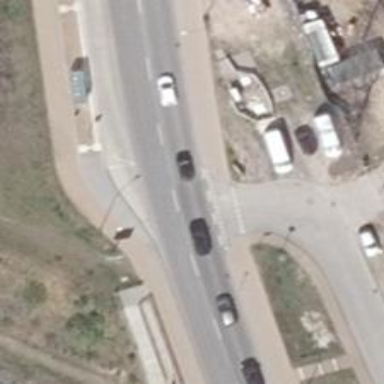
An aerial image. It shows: Unmarked road crossing.